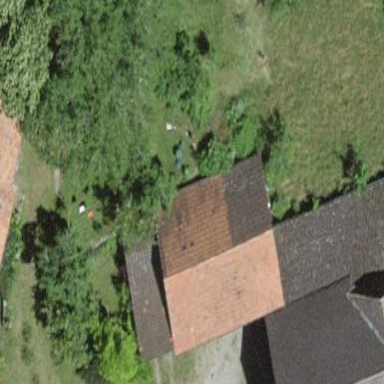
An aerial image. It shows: Rural barn.